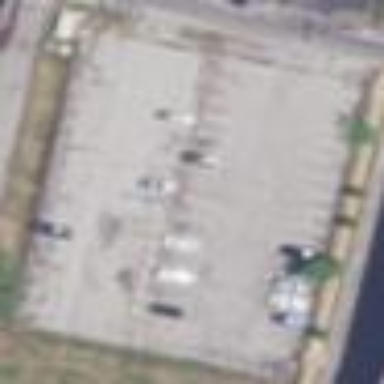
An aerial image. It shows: Parking area with surface.